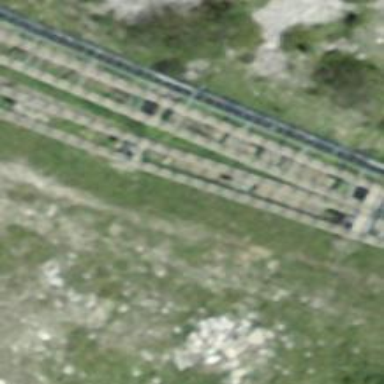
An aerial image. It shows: Funicular railway with one track.